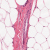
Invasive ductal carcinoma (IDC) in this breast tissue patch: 0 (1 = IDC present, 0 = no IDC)